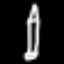
Label: pencil